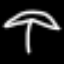
Label: mushroom